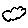
Label: cloud